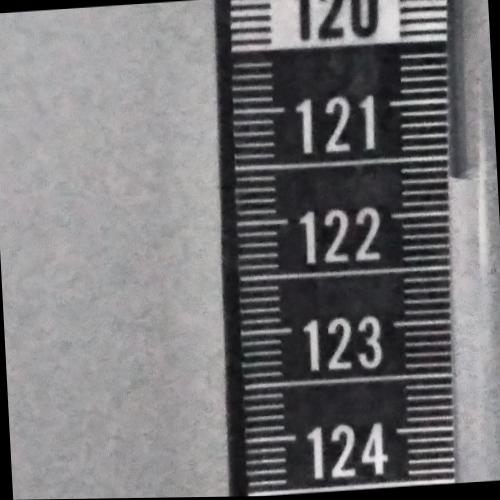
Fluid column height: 121.7 cm